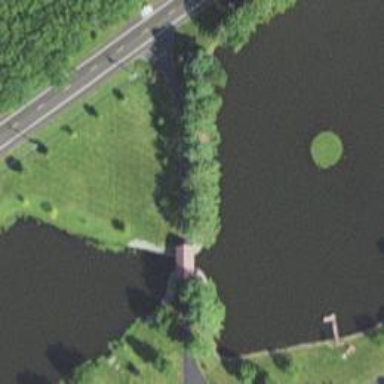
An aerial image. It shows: Covered driveway bridge.